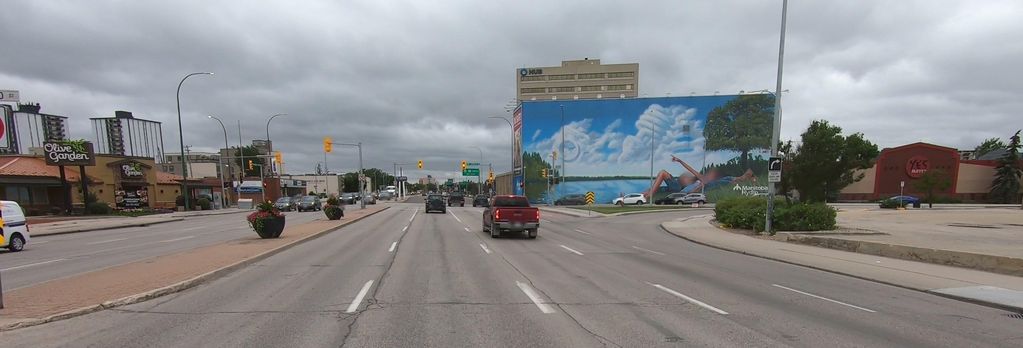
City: winnipeg